Field crop: maize
Growth stage: 2
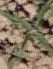
Species: atriplex